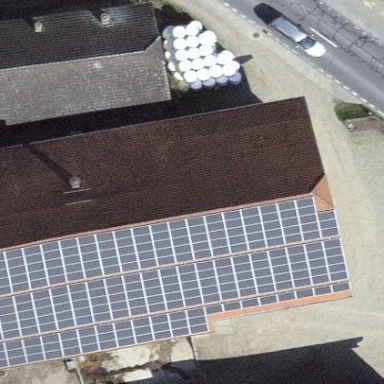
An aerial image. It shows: Solar photovoltaic panel generator.